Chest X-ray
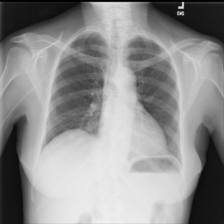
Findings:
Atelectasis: negative
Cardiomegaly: negative
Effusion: negative
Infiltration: negative
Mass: negative
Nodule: positive
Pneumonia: negative
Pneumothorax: negative
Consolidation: negative
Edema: negative
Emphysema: negative
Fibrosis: negative
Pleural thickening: negative
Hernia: negative